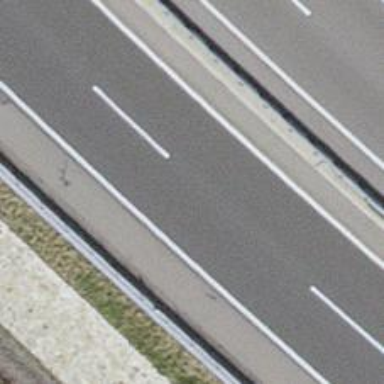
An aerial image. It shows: Motorway.